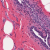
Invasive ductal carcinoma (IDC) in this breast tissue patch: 0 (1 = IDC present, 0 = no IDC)